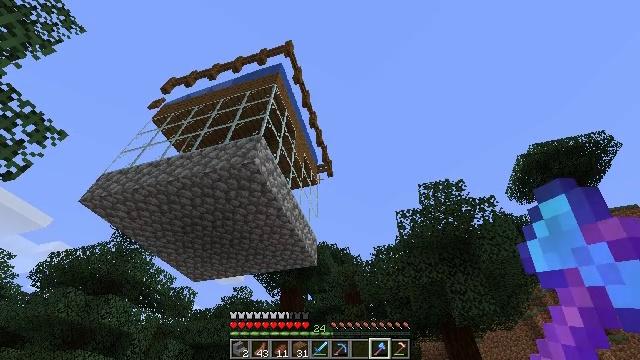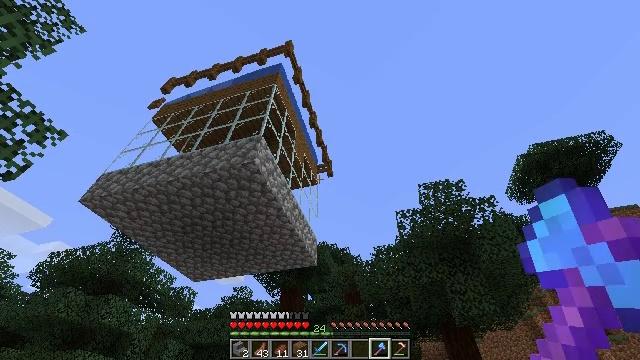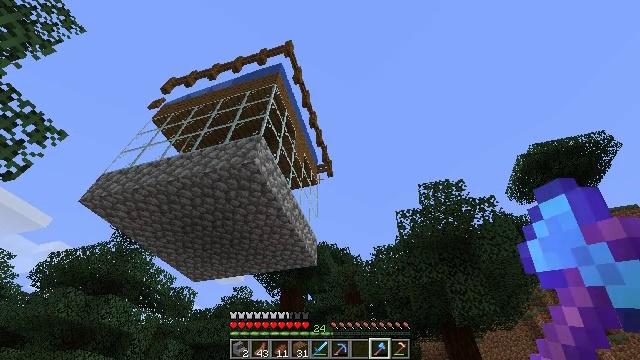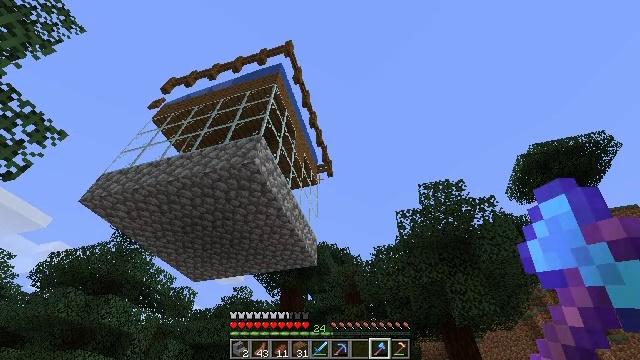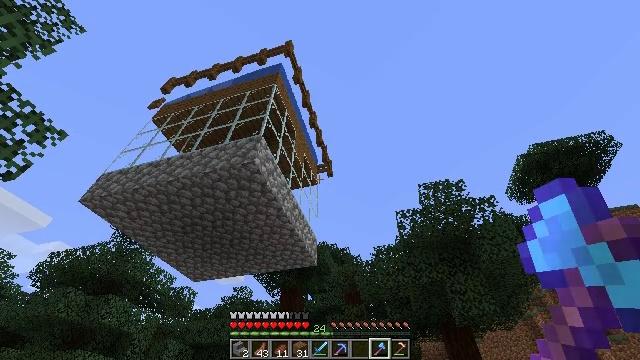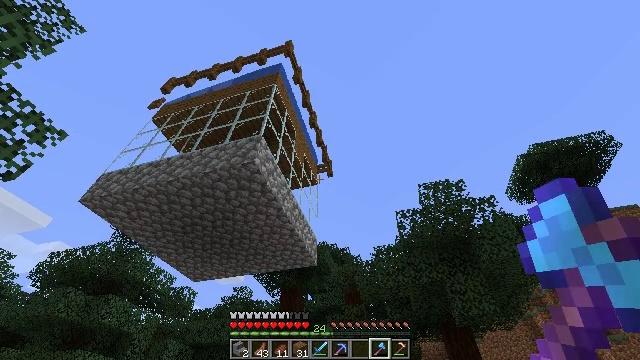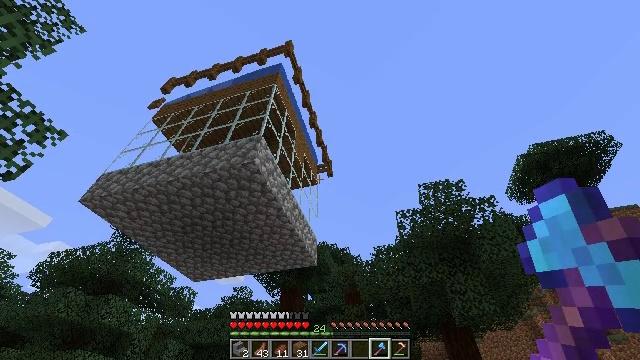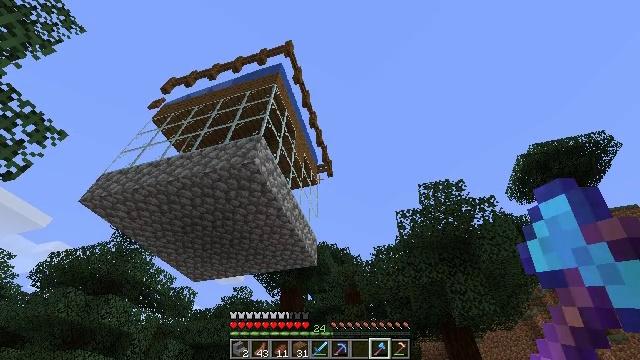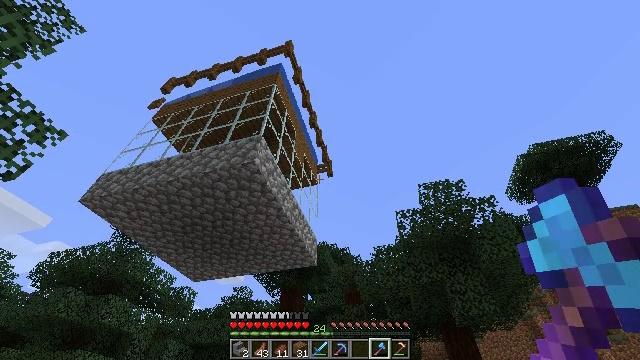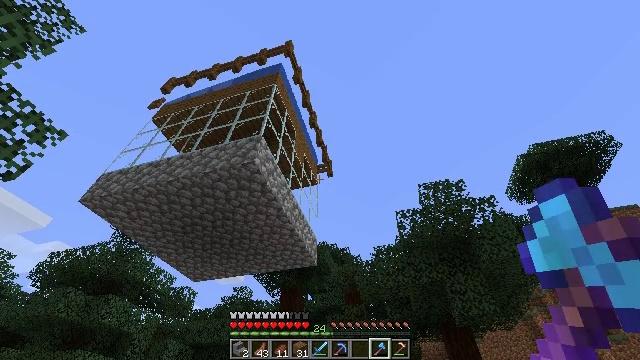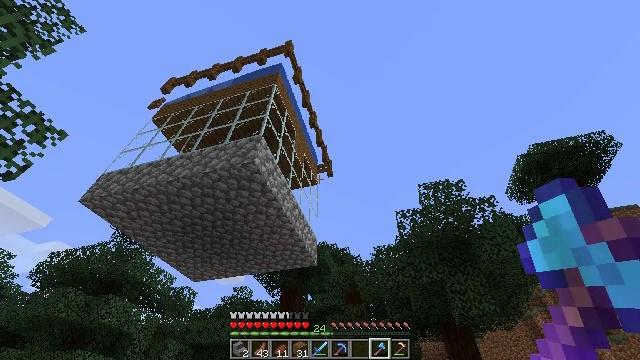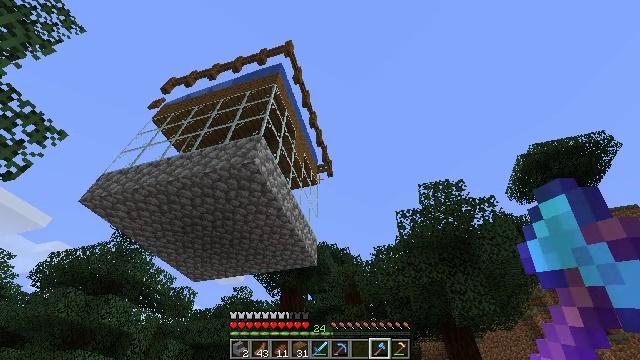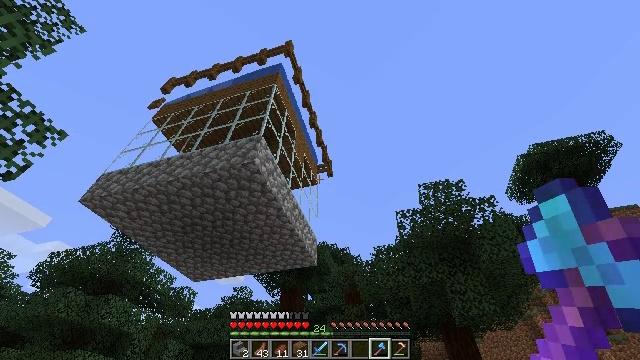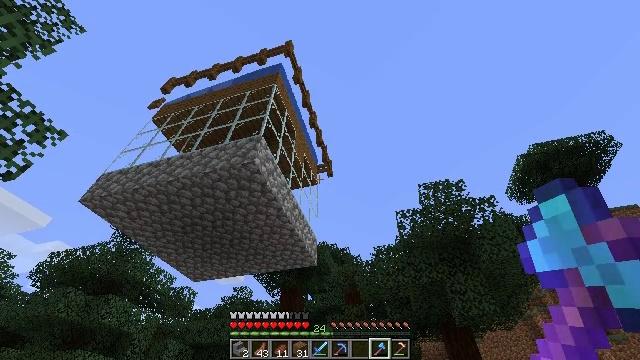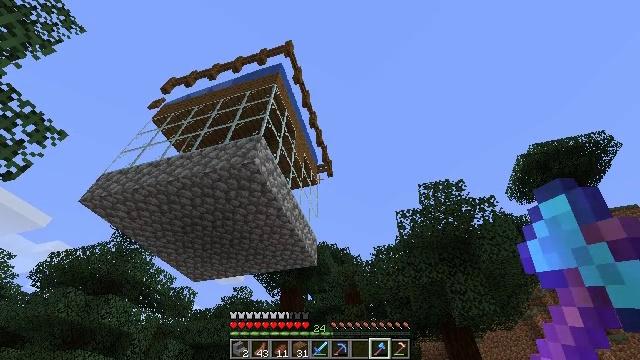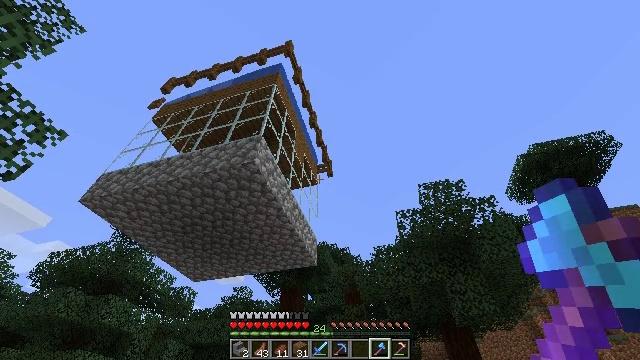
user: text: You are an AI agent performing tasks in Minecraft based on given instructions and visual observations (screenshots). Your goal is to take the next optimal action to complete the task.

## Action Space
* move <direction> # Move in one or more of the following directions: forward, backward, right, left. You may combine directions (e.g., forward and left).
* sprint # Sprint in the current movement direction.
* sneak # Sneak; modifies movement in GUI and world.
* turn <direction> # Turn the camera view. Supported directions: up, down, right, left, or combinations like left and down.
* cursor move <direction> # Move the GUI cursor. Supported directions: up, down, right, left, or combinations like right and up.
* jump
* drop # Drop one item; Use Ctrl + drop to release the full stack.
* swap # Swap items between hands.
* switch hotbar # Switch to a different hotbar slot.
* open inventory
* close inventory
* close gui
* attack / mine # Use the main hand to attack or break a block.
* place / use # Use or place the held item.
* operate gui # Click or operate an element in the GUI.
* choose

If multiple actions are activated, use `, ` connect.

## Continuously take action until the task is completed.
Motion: motion action
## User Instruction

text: Harvest sweet berries by mining the bush.
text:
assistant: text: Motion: no_op
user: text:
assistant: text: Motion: no_op
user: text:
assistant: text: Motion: no_op
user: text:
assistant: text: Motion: no_op
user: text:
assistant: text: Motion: no_op
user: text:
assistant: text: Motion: no_op
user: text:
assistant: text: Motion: no_op
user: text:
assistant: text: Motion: no_op
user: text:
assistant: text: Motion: no_op
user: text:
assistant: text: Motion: no_op
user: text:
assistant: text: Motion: no_op
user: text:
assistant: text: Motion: no_op
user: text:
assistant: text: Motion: no_op
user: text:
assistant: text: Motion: no_op
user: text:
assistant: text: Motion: no_op
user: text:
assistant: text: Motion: no_op
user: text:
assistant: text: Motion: no_op
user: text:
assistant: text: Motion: no_op
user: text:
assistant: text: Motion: no_op
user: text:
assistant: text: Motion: no_op
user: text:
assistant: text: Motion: no_op
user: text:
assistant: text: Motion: no_op
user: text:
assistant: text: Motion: turn right
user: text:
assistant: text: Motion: turn right and down
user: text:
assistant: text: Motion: turn right and down
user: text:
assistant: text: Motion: turn right and down
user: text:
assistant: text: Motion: turn right and down
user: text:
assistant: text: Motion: no_op
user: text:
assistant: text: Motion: no_op
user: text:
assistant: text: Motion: no_op